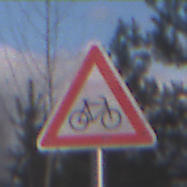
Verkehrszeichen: RadverkehrLinks
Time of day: MorningAfternoon
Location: Outdoor (Nature)
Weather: PartlyCloudy
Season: NotSpecified
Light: Natural